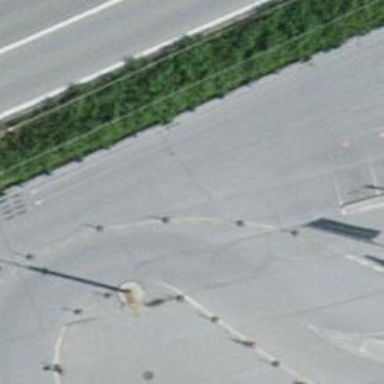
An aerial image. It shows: Bollard barrier.